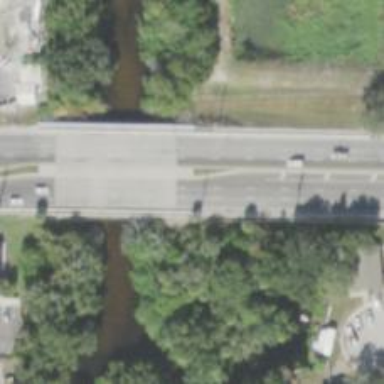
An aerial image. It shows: Secondary road crossing bridge.